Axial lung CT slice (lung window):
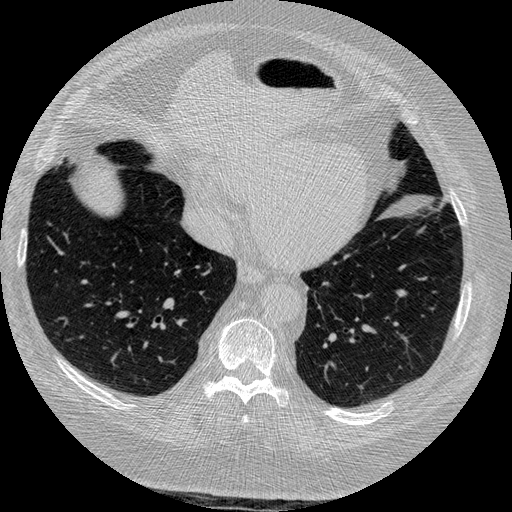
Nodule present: no